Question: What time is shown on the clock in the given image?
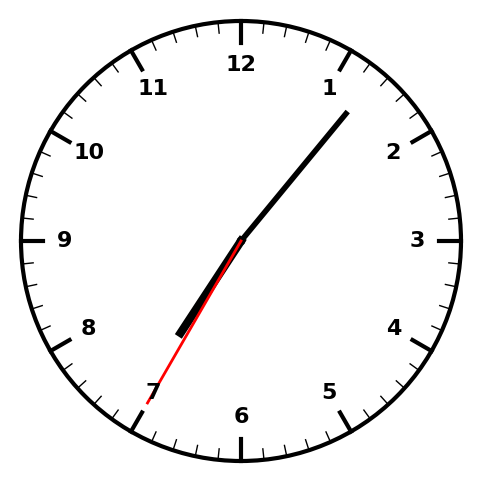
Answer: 07:06:35